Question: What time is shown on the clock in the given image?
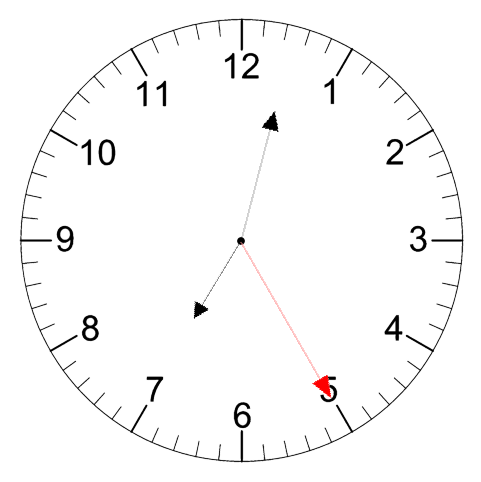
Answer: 07:02:25